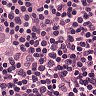
Metastatic tissue present: yes